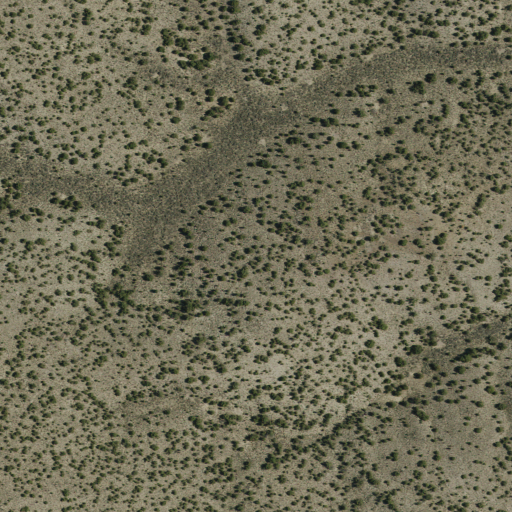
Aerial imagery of ridge(s) in Utah named Thomas Ridge containing only shrub